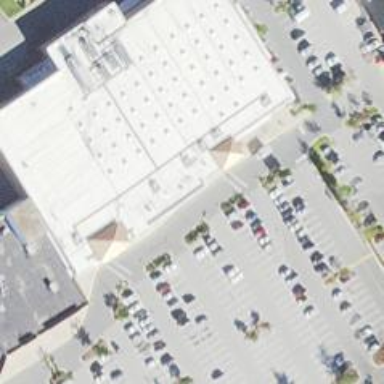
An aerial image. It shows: Supermarket.